Question: I downloaded the latest version of <URL> and
I have the below code which tries to send an update a tweet to the twitter but it fails with "Unauthorized" Response status.
What could be the reason?
The keys were working before, why is it giving the below message and how to fix it?

And in my config I have this:
'''
<system.net>
<defaultProxy enabled="true" useDefaultCredentials="true">
<proxy/>
<bypasslist/>
<module/>
</defaultProxy>
</system.net>
'''
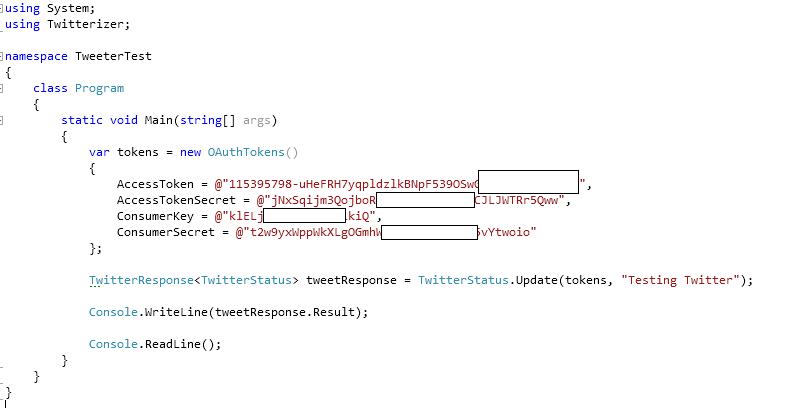
Answer: I realized that the Access Tokens had expired oddly and created a simple page to regenerate the access tokens by Authorizing a Twitter Application (Consumer Tokens) to be able to send tweets to a Twitter User Account (Access Tokens):